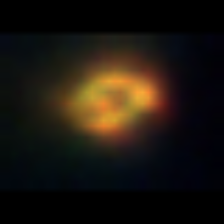
Taxon: NanoPlankton
Group: Other